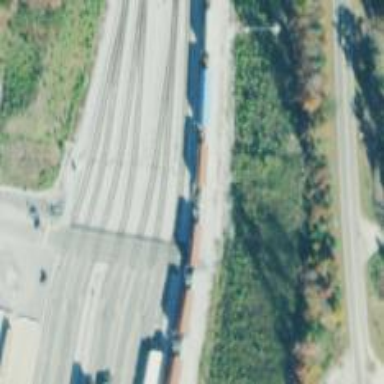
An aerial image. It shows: Wedge is used for the railway derail.